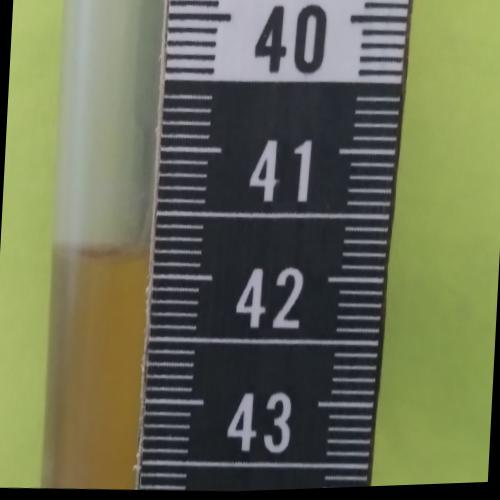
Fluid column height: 41.8 cm